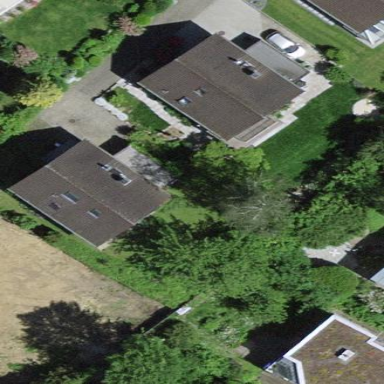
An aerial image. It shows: Simple house.